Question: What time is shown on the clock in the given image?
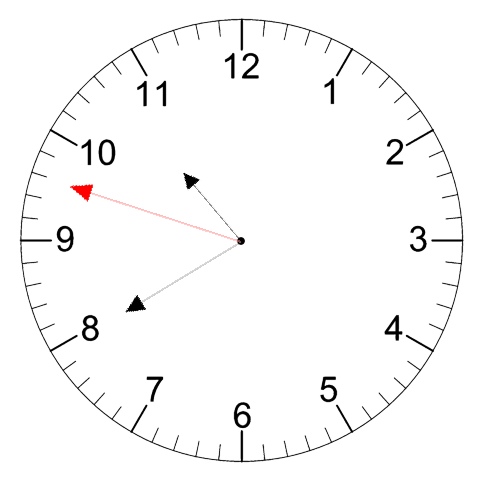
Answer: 10:39:48